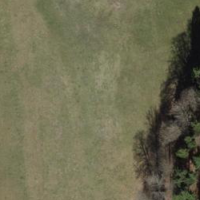
EUNIS habitat code: 24
Species observed at this site:
Rupicapra rupicapra
Meles meles